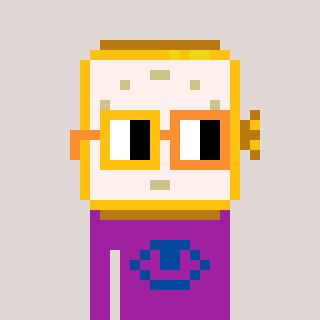
a pixel art character with square yellow and orange glasses, a watch-shaped head and a magenta-colored body on a warm background